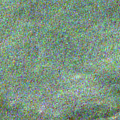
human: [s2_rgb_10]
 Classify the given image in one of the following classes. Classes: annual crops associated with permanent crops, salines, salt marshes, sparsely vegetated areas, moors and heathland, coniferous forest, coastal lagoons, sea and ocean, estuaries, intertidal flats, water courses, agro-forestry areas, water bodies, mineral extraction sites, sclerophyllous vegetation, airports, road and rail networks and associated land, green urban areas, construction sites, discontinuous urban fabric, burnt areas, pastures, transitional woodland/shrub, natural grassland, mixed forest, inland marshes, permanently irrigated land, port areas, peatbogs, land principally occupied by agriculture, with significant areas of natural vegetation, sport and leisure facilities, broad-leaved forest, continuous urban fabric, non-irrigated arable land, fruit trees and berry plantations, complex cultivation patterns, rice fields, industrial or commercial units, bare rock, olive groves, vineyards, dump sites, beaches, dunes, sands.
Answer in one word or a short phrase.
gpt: water bodies